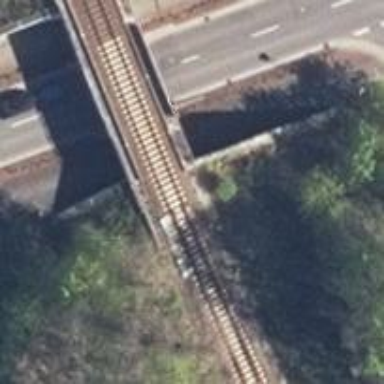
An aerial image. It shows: Railway track.